Question: I have removed the contents of an element in an array but how can I remove it entirely so the index position disappears. Right now, the index position it was sitting at has the value of 'null'.

How can I remove these null indexes entirely because my html iterates over the array so the index position with 'null' values are still being processed. This is my current update method. I intend to completely remove the element. I query the object by matching the object id.
click event: docId = this.docId
'''
Meteor.users.update({_id: this.userId, 'profile.experiences.docId': docId}, {$unset: {'profile.experiences.$': docId}});
'''
The objects are created in the method as follows:
'''
var expDoc = {
contents: ' ',
rank: ' ',
docId: new Mongo.ObjectID()
};
Meteor.users.update({_id:this.userId}, {$addToSet: {'profile.experiences': expDoc}});
'''
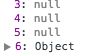
Answer: You should be using <URL>.
Your update query should look like this:
'''
Meteor.users.update({_id: this.userId}, {$pull: {'profile.experiences': {docId: docId}}});
'''
The '$pull' performs a search of the given array so you don't have to search for documents which match both the '_id' the 'profile.experiences.docId' - you just need to find the '_id'.